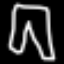
Label: pants